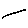
Label: line